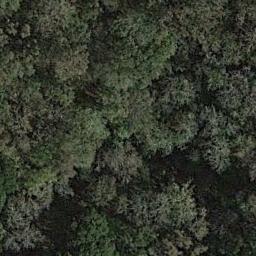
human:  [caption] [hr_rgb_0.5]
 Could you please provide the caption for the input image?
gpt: The forest has a lot of dense yellow trees and green trees .

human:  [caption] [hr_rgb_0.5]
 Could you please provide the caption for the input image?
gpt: Many green trees are in a forest .

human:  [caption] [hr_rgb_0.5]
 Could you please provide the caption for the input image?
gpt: The forest is full of green trees .

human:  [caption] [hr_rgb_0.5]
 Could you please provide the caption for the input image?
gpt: This is a dense forest .

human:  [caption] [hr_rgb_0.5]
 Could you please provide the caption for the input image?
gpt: A dense forest with many green trees and some brown trees .